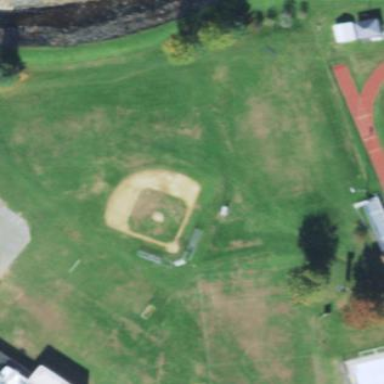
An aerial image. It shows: Baseball pitch for leisure and sports activities.